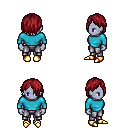
a pixel art fantasy rpg character, female body template, dark elf, purple skin, teal long-sleeve shirt, metal pants, brunette bangs hairstyle, gold boots, four views (front, back, left, right), 2x2 character sprite sheet, small pixel art, hard edges, no anti-aliasing